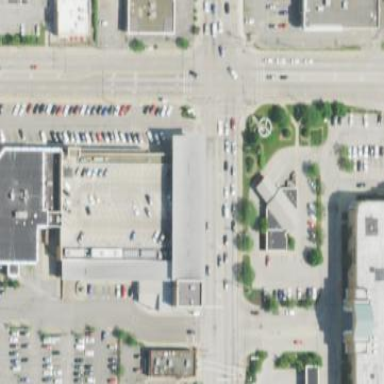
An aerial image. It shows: Building that houses supermarket.